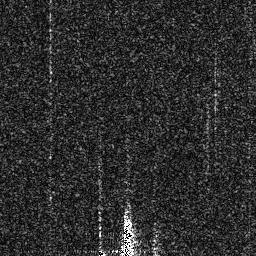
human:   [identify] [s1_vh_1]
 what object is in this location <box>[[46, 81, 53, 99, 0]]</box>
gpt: <ref>1 medium ship at the bottom</ref>